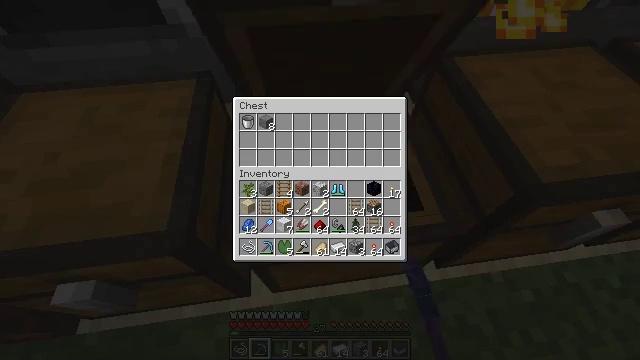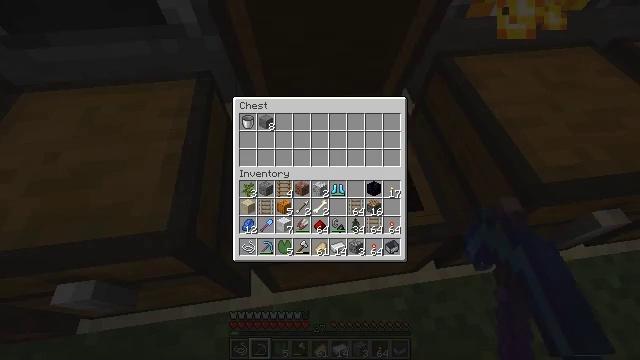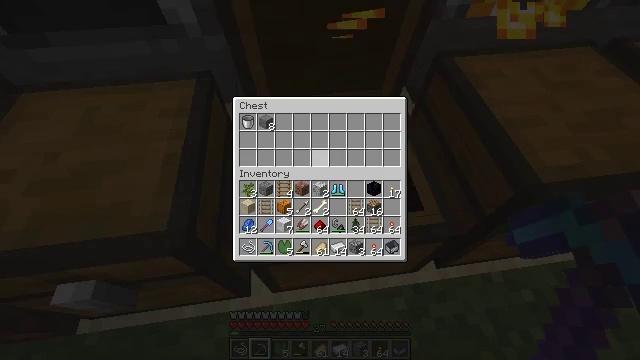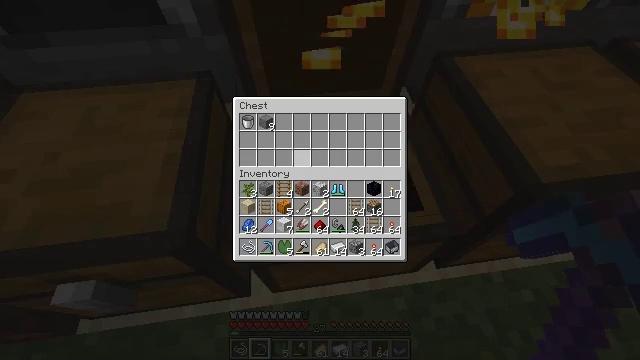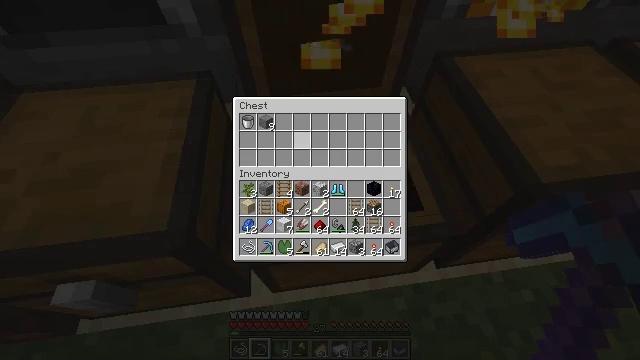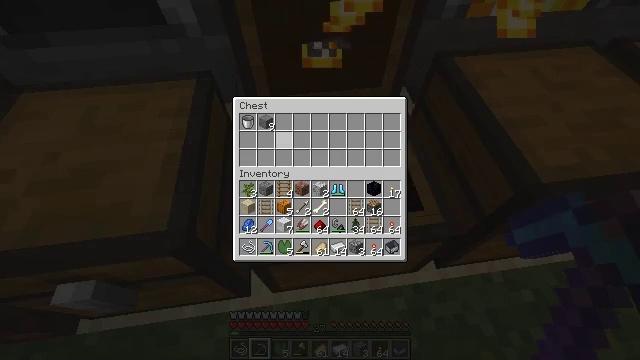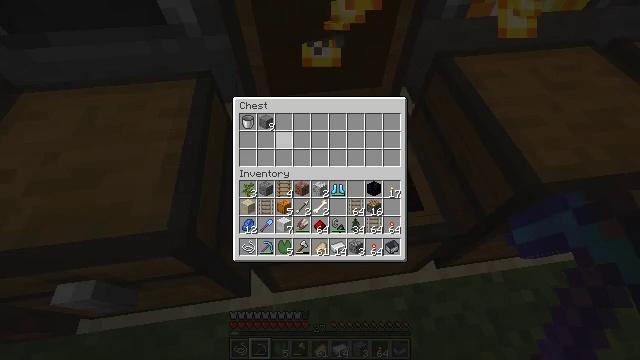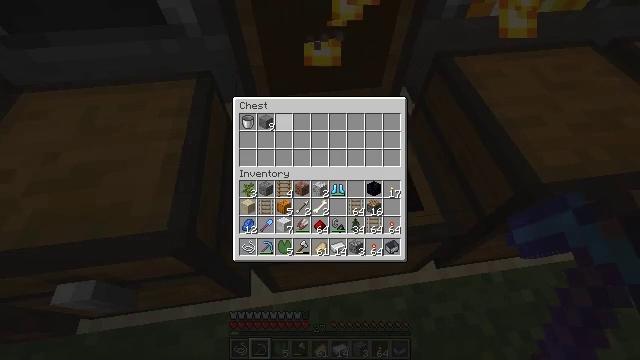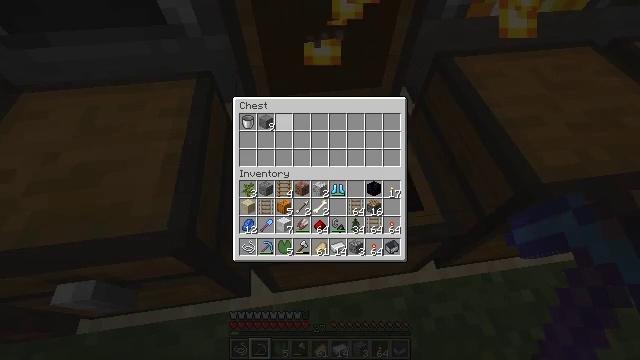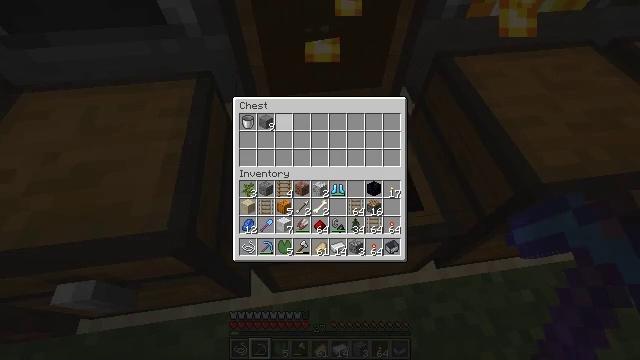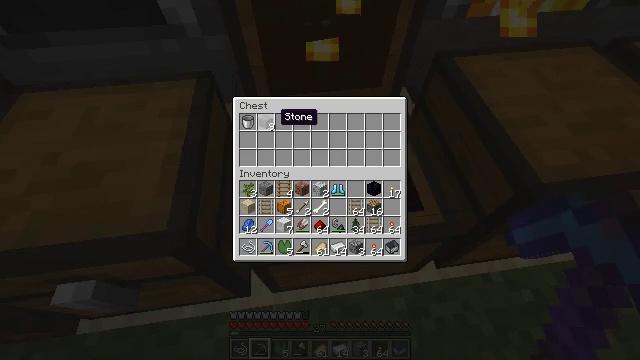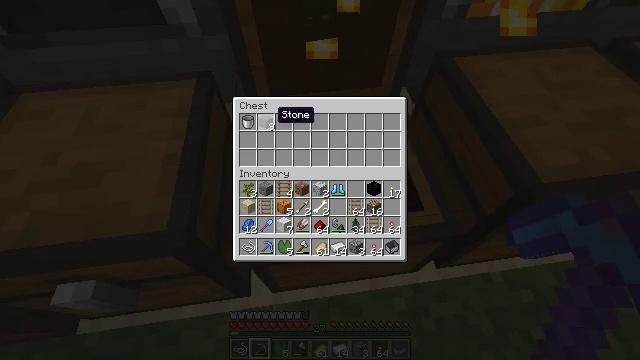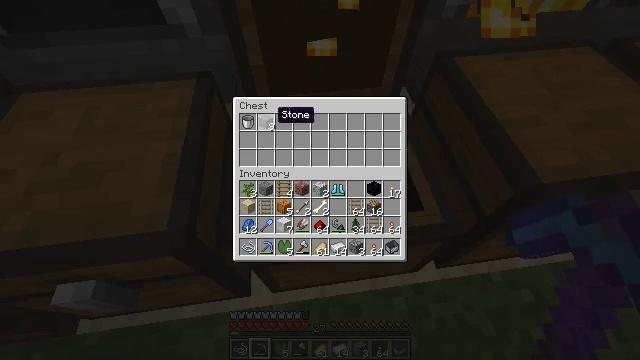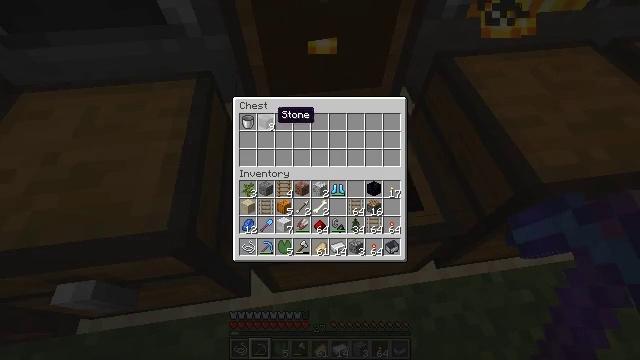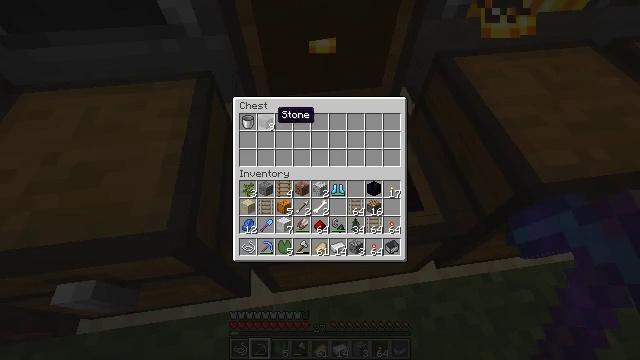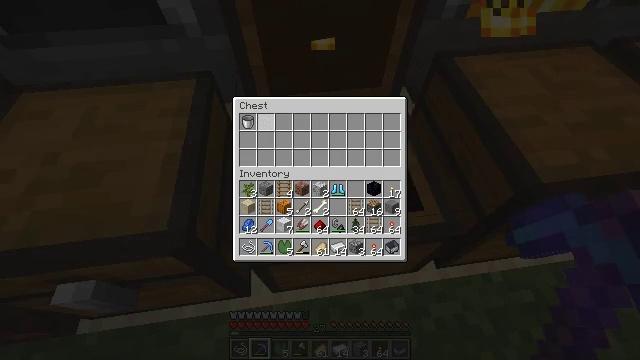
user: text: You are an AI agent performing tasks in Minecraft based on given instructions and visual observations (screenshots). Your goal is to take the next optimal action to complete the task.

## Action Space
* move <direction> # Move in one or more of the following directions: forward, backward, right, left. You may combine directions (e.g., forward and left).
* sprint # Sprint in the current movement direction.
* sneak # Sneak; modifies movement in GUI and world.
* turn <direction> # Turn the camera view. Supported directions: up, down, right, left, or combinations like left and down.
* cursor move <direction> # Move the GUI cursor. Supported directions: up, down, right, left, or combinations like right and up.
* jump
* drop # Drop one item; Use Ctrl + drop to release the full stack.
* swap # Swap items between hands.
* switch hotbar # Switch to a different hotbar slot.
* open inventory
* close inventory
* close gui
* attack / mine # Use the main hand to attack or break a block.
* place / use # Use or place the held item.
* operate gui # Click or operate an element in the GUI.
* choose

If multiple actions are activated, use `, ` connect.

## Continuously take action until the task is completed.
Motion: motion action
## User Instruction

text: Use the crafting table to craft a repeater.
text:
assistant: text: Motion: no_op
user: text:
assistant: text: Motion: cursor move up
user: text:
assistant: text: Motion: sneak, cursor move left and up
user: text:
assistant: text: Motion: sneak, cursor move left and up
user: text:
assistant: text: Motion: sneak, cursor move left
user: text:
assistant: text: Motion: sneak
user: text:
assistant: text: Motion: sneak
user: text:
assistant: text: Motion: sneak
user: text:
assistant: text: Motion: sneak
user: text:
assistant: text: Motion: sneak
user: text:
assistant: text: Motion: sneak
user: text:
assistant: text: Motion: sneak
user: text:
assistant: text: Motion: sneak
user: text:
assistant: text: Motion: sneak
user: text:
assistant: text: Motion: sneak, operate gui
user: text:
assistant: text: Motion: sneak, operate gui
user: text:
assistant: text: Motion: sneak, operate gui
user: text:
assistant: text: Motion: sneak
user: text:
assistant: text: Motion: sneak
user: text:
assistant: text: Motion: sneak
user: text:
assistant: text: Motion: no_op
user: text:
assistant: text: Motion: no_op
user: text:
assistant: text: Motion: no_op
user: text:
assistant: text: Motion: no_op
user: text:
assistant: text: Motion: no_op
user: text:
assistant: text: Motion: no_op
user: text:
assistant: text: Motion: close gui
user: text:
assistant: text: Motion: no_op
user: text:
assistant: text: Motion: turn right
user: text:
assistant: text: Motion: turn right